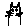
Label: cat